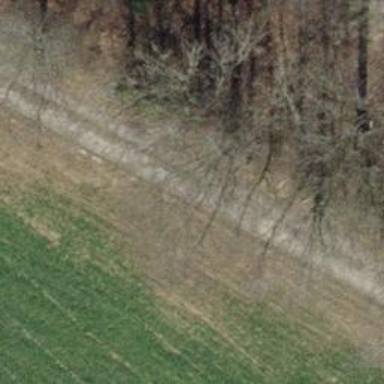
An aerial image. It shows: Pebblestone track with grade2 tracktype.